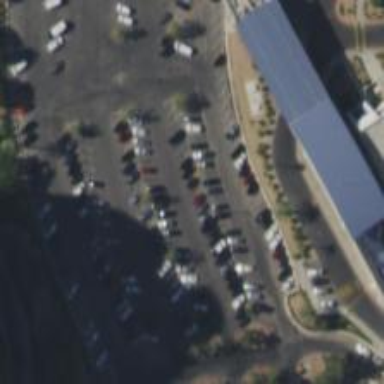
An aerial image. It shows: Transportation building.